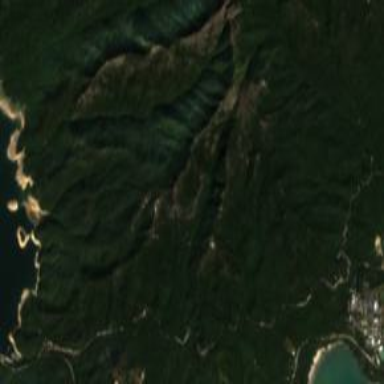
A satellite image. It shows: Natural ridge.